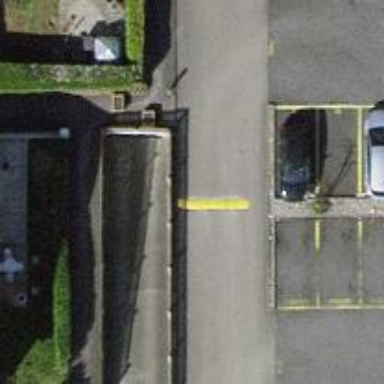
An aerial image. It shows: Parking entrance.